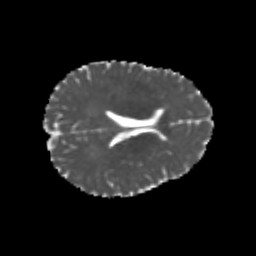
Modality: MD
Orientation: axial
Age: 22
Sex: female
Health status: healthy
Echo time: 0.074 s